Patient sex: M
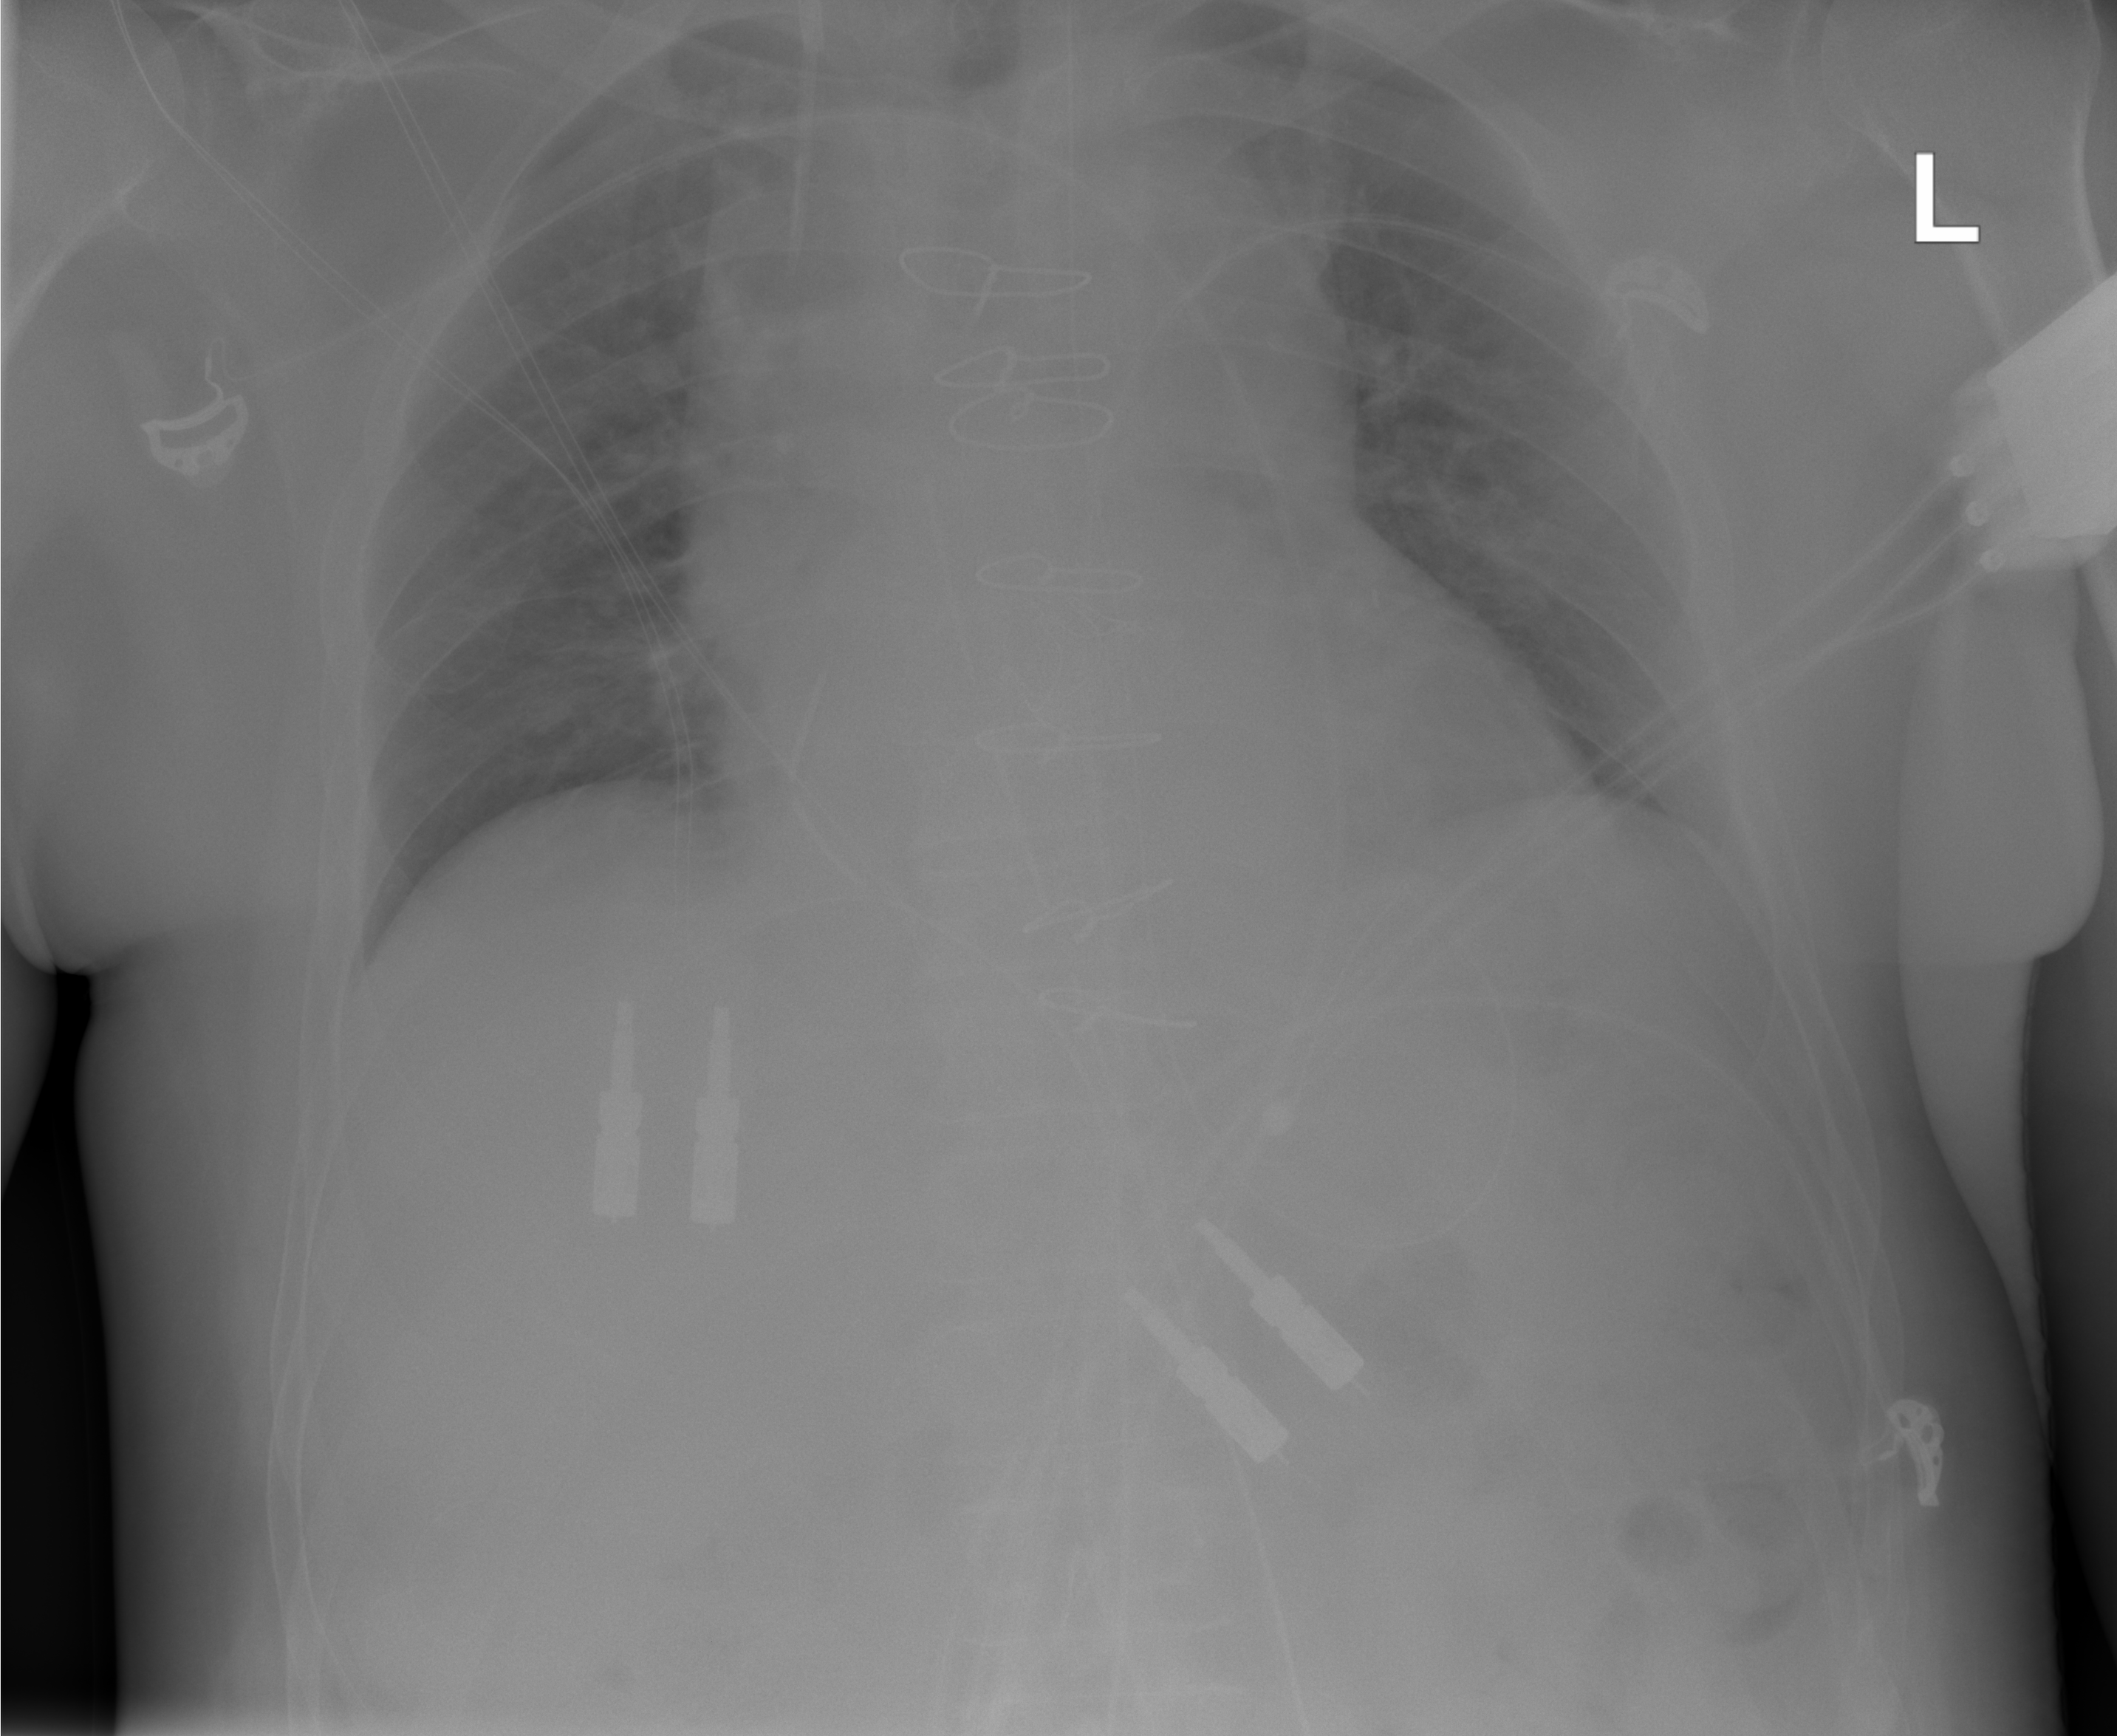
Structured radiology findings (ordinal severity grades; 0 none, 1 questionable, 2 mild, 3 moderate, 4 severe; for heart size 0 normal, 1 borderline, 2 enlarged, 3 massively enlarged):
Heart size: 0
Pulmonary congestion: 0
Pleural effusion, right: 0
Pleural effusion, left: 0
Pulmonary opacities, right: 0
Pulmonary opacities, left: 0
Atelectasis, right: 0
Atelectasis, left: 0